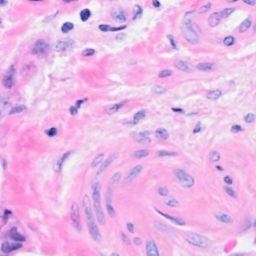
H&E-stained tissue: Breast